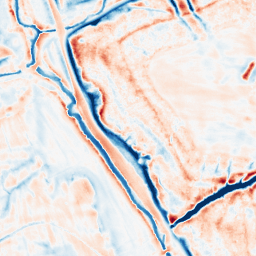
Category: edge_preserving
Decomposition family: bilateral
Decomposition parameters: d: 21
sigma_color: 150
sigma_space: 100
Upsampling method: cubic_mitchell
Upsampling parameters: scale: 4
Upsampling scale: 4